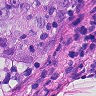
Metastatic tissue present: yes